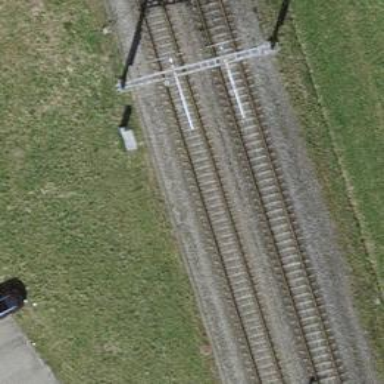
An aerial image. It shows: Single-track electrified railway with contact line.